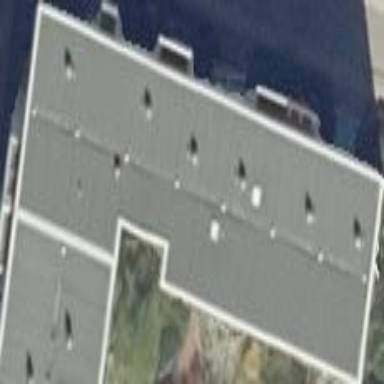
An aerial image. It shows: Apartment building with flat roof.